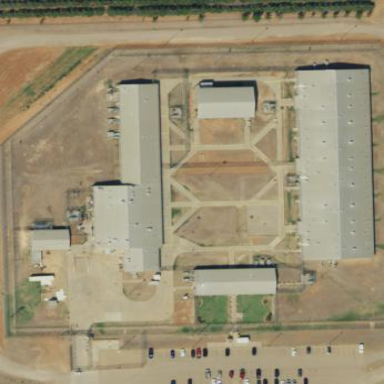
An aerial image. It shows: Prison.